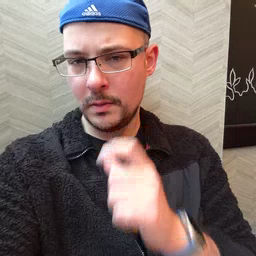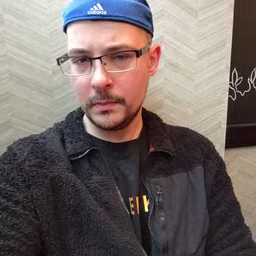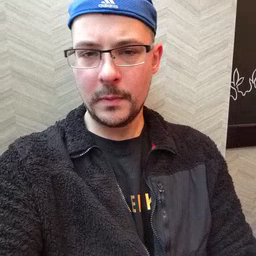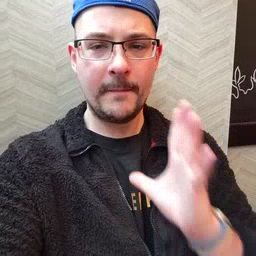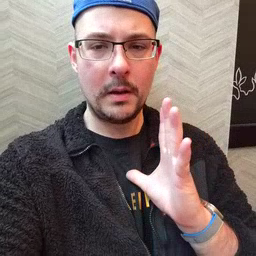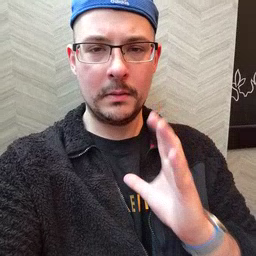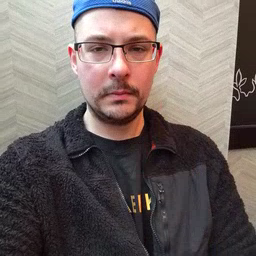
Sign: fine